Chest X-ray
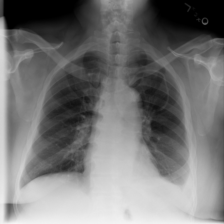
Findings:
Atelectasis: negative
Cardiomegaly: negative
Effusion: positive
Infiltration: negative
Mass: negative
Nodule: negative
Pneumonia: negative
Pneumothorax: negative
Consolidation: negative
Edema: negative
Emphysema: negative
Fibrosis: negative
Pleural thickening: negative
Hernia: negative